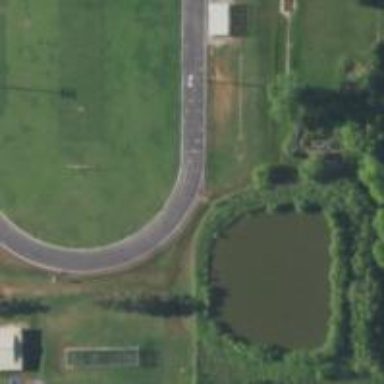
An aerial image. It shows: Athletics track located in leisure land area.